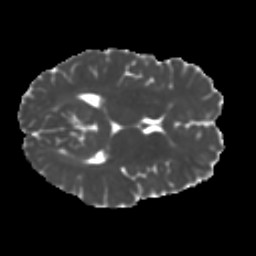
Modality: MD
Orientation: axial
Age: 22
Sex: male
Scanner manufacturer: ge
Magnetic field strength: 3 T
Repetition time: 7.8 s
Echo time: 0.0606 s